Question: Remove an item from autocomplete combobox after add that item to jlist
here i add a jar file named
here is the code for add fields to jpanel
'''
DefaultComboBoxModel dt=new DefaultComboBoxModel();
comboBook = new JComboBox(dt);
comboBook.addItemListener(this);
List<Book>books=ServiceFactory.getBookServiceImpl().findAllBook();
Object[] elementBook = new Object[books.size()];
int i=0;
for(Book b:books){
elementBook[i]=b.getCallNo();
// dt.addElement(elementBook[i]);
i++;
}
AutoCompleteSupport.install(comboBook, GlazedLists.eventListOf(elementBook));
comboBook.setBounds(232, 151, 184, 22);
issuePanel.add(comboBook);
btnAdd = new JButton("+");
btnAdd.addActionListener(this);
btnAdd.setBounds(427, 151, 56, 23);
issuePanel.add(btnAdd);
JScrollPane scrollPane = new JScrollPane();
scrollPane.setBounds(232, 184, 184, 107);
issuePanel.add(scrollPane);
v=new Vector<String>();
listBooks = new JList(v);
scrollPane.setViewportView(listBooks);
btnRemove = new JButton("-");
btnRemove.addActionListener(this);
btnRemove.setBounds(427, 185, 56, 23);
issuePanel.add(btnRemove);
'''
Action performed code here..
'''
public void actionPerformed(ActionEvent e) {
if(e.getSource()==btnAdd){
DefaultComboBoxModel dcm = (DefaultComboBoxModel) comboBook.getModel();
dcm.removeElementAt(index);
// Add what the user types in JTextField jf, to the vector
v.add(selectedBook);
// Now set the updated vector to JList jl
listBooks.setListData(v);
// Make the button disabled
jb.setEnabled(false);
}
else if(e.getSource()==btnRemove){
// Remove the selected item
v.remove(listBooks.getSelectedValue());
// Now set the updated vector (updated items)
listBooks.setListData(v);
}
'''

if u guys know about this please share answers here.. & thankyou !!!
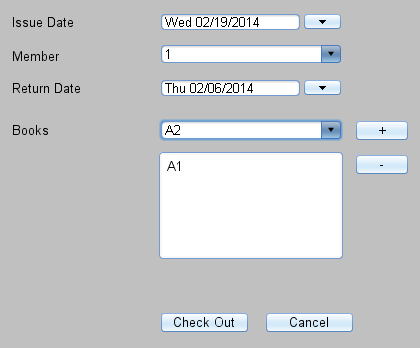
Answer: From what I can see from your description and code you're simply using the GlazedLists convenience methods to set up the initial auto-complete component, yet you're not using the fundamental part of GlazedLists to stitch the various elements together: EventLists.
Sure - you have derived a one off EventList to populate the autocomplete installation, but GlazedLists really expects you to be utilising EventLists to hold your objects throughout and not during a quick interchange. Pure Java Swing components like JComboBox and JList force you down the route of arrays and vectors, but GlazedLists provides a lot of helper classes if you stick to the various EventList implementations as your fundamental collection class. It has classes for combobox and jlist models, and selection model classes and these conveniently link up the EventLists and Swing components and you can really simplify your code once you go down this route.
Here's a very crude example of what I think you're trying to achieve. I think the code speaks for itself rather than me rambling on any longer.
'''
import ca.odell.glazedlists.BasicEventList;
import ca.odell.glazedlists.EventList;
import ca.odell.glazedlists.GlazedLists;
import ca.odell.glazedlists.SortedList;
import ca.odell.glazedlists.swing.AutoCompleteSupport;
import ca.odell.glazedlists.swing.EventComboBoxModel;
import ca.odell.glazedlists.swing.EventListModel;
import ca.odell.glazedlists.swing.EventSelectionModel;
import java.awt.BorderLayout;
import java.awt.event.ActionEvent;
import java.awt.event.ActionListener;
import java.util.Comparator;
import javax.swing.JButton;
import javax.swing.JComboBox;
import javax.swing.JFrame;
import javax.swing.JList;
import javax.swing.JPanel;
/**
*
* @author Andrew Roberts
*/
public class GlazedListsAutocompleteTest {
private JFrame mainFrame;
private JComboBox availableItems;
private EventList<Book> books = new BasicEventList<Book>();
private EventList<Book> selectedBooks;
public GlazedListsAutocompleteTest() {
populateAvailableBooks();
createGui();
mainFrame.setVisible(true);
}
private void populateAvailableBooks() {
books.add(new Book("A Tale of Two Cities"));
books.add(new Book("The Lord of the Rings"));
books.add(new Book("The Hobbit"));
books.add(new Book("And Then There Were None"));
}
private void createGui() {
mainFrame = new JFrame("GlazedLists Autocomplete Example");
mainFrame.setSize(600, 400);
mainFrame.setDefaultCloseOperation(JFrame.EXIT_ON_CLOSE);
//EventComboBoxModel<Book> comboModel = new EventComboBoxModel<Book>(books);
availableItems = new JComboBox();
final SortedList<Book> availableBooks = new SortedList<Book>((BasicEventList<Book>) GlazedLists.eventList(books), new BookComparitor());
selectedBooks = new SortedList<Book>(new BasicEventList<Book>(), new BookComparitor());
AutoCompleteSupport autocomplete = AutoCompleteSupport.install(availableItems, availableBooks);
JButton addButton = new JButton("+");
addButton.addActionListener(new ActionListener() {
@Override
public void actionPerformed(ActionEvent e) {
EventComboBoxModel<Book> comboModel = (EventComboBoxModel<Book>) availableItems.getModel();
try {
Book book = (Book) comboModel.getSelectedItem();
selectedBooks.add(book);
availableBooks.remove(book);
} catch (ClassCastException ex) {
System.err.println("Invalid item: cannot be added.");
}
}
});
final EventListModel listModel = new EventListModel(selectedBooks);
final EventSelectionModel selectionModel = new EventSelectionModel(selectedBooks);
JButton removeButton = new JButton("Remove");
removeButton.addActionListener(new ActionListener() {
@Override
public void actionPerformed(ActionEvent e) {
EventList<Book> selectedListItems = selectionModel.getSelected();
for (Book book : selectedListItems) {
selectedBooks.remove(book);
availableBooks.add(book);
}
}
});
JPanel panel = new JPanel(new BorderLayout());
panel.add(availableItems, BorderLayout.CENTER);
panel.add(addButton, BorderLayout.EAST);
JList selectedItemsList = new JList(listModel);
selectedItemsList.setSelectionModel(selectionModel);
mainFrame.setLayout(new BorderLayout());
mainFrame.getContentPane().add(panel, BorderLayout.NORTH);
mainFrame.getContentPane().add(selectedItemsList, BorderLayout.CENTER);
mainFrame.getContentPane().add(removeButton, BorderLayout.SOUTH);
}
/**
* @param args the command line arguments
*/
public static void main(String[] args) {
javax.swing.SwingUtilities.invokeLater(new Runnable() {
@Override
public void run() {
new GlazedListsAutocompleteTest();
}
});
}
class Book {
private String title;
public Book() {
}
public Book(String title) {
this.title = title;
}
public String getTitle() {
return title;
}
public void setTitle(String title) {
this.title = title;
}
@Override
public String toString() {
return getTitle();
}
}
class BookComparitor implements Comparator<Book> {
@Override
public int compare(Book b1, Book b2) {
return b1.getTitle().compareToIgnoreCase(b2.getTitle());
}
}
}
'''